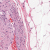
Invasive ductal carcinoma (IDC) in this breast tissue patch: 0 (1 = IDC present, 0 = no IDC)